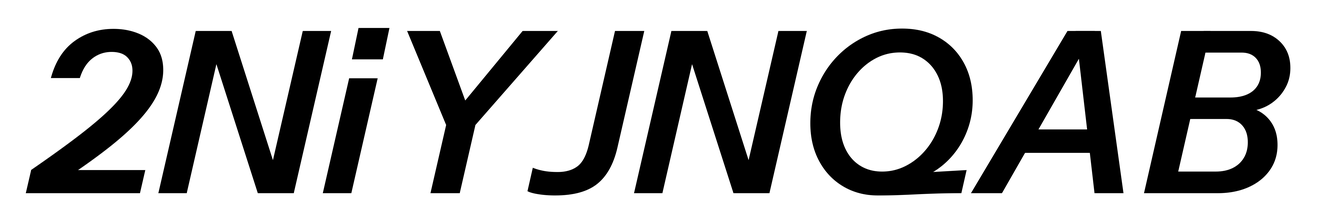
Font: InstrumentSans-Italic_SemiBold_Italic